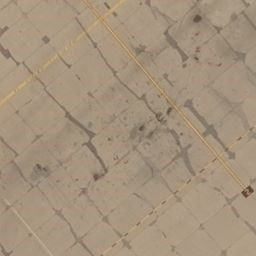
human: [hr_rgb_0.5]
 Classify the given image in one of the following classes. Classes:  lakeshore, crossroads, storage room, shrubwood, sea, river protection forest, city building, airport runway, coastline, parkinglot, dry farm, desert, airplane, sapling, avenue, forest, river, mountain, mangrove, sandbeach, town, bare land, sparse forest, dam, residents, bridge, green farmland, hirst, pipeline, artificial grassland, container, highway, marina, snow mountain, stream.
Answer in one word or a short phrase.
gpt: airport runway